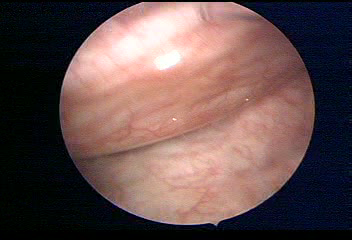
Modality: WLC
Class: Foreign bodies
Subclass: AirBubble
Bladder cancer association: No
Annotated structures: Air bubble